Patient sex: M
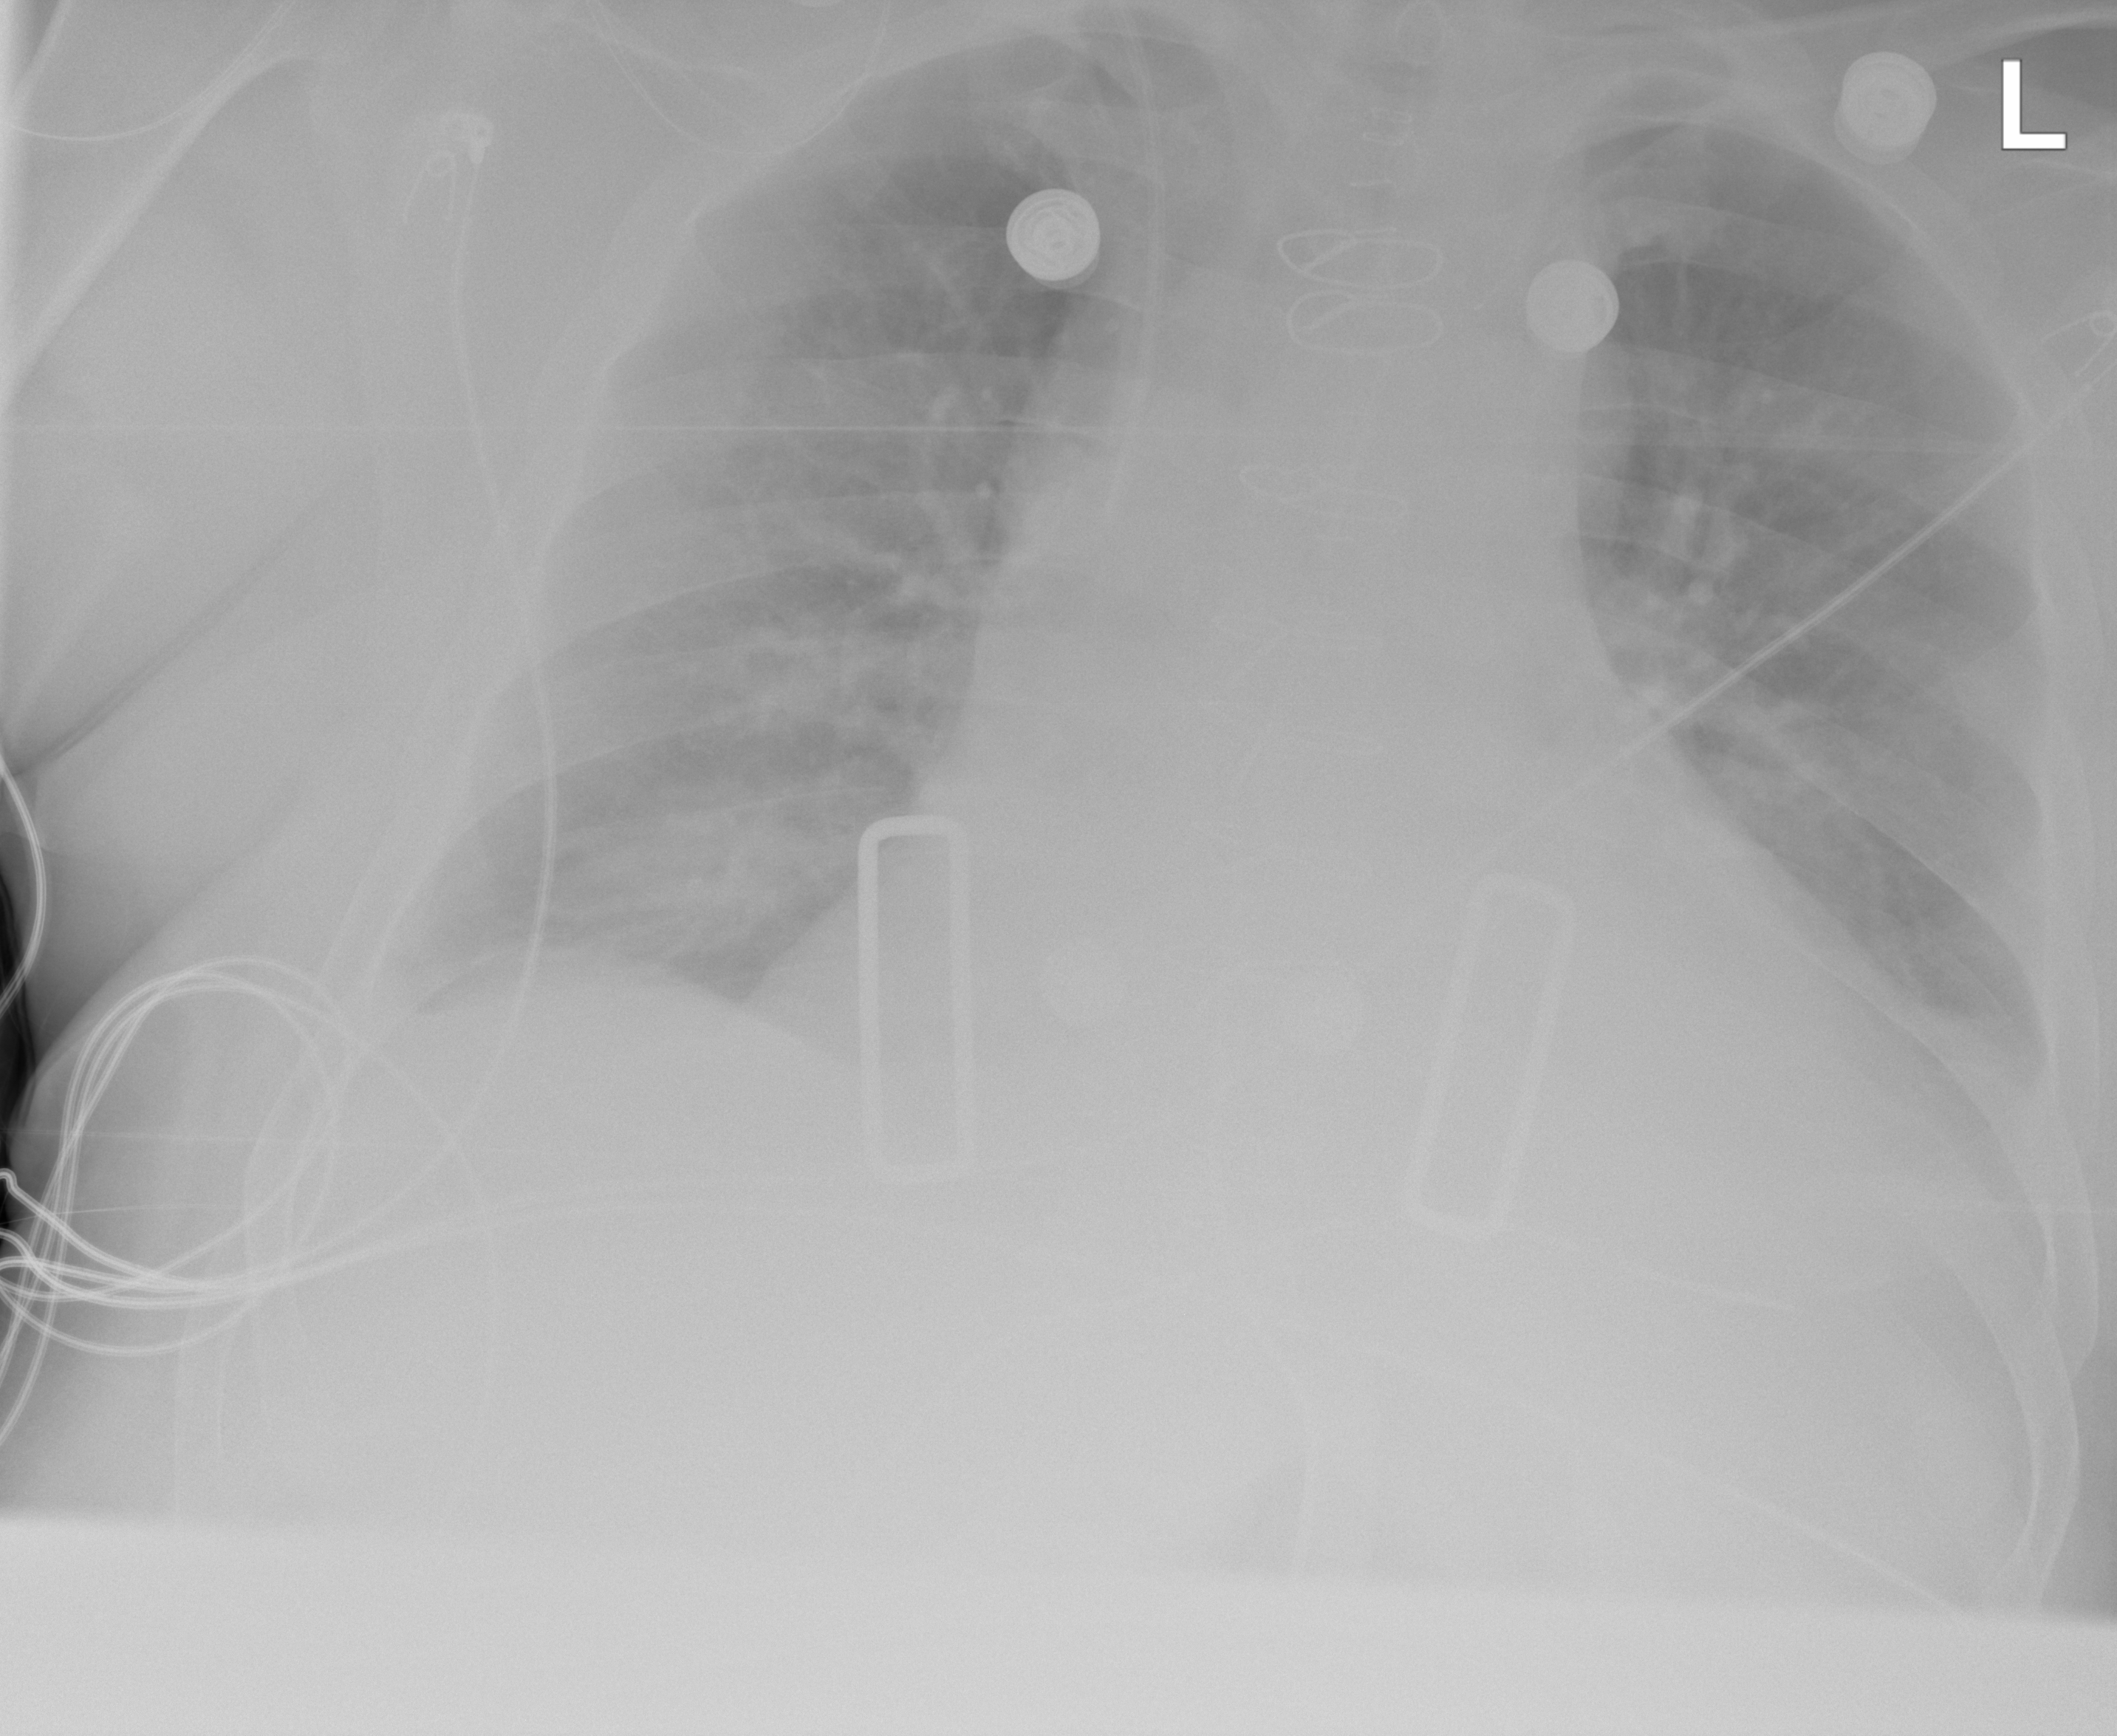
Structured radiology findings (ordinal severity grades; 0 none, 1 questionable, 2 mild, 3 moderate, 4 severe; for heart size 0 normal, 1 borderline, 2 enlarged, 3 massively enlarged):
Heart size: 2
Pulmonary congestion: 2
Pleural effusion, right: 2
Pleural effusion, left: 2
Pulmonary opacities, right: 0
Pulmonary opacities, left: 0
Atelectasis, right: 2
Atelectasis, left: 2